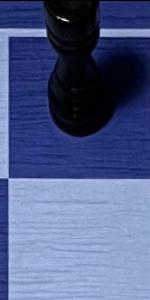
Label: Empty